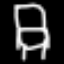
Label: chair